Question:
I have 3 views called A,B and C. The segue between them is "present modally". 'dismissViewControllerAnimated' can be used to jump back to parent view controller, but does it have a way to jump from C to A directly?
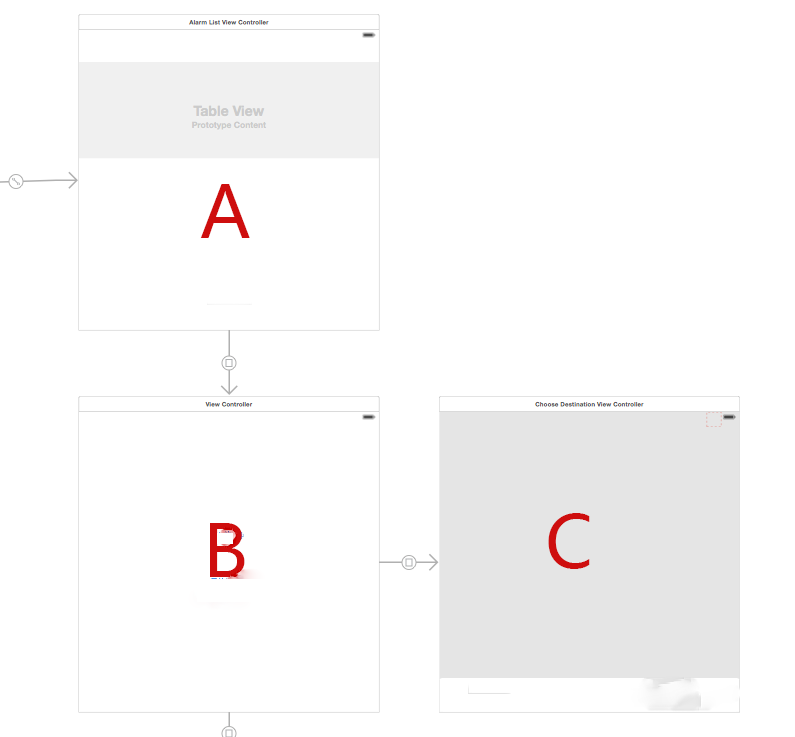
Answer: If you're using a storyboard, you can use an to back up multiple steps in a view controller hierarchy.
1. Define a method on view controller A of the form - (IBAction)unwind:(UIStoryboardSegue *)segue. It needs to take a segue as the argument, not just any id sender.
2. Hook up a segue action from view controller C to the exit proxy in the white bar above the controller's view. You should see a menu pop up with a list of unwind segue selectors; pick the one you defined earlier.
Unwind segues work by walking the parent and presenting view controller hierarchy until they find a controller that implements the chosen method. You don't have to put any code in this method; just to have it exist with an empty body is enough. Once the storyboard finds such a method, it will pop and dismiss view controllers until it reveals the one that implements that method.